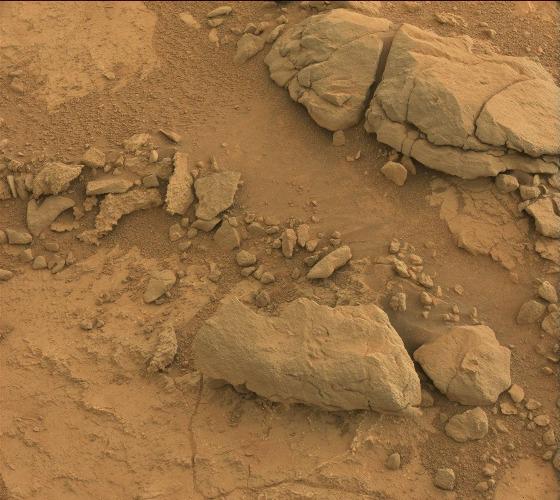
Terrain classes present: Bedrock, Gravel / Sand / Soil, Rock